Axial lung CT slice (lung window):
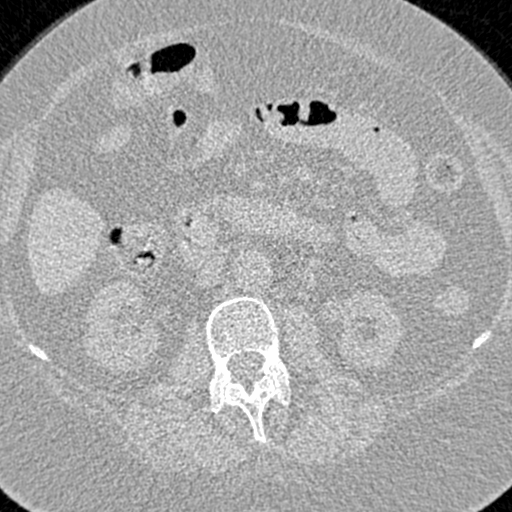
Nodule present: no